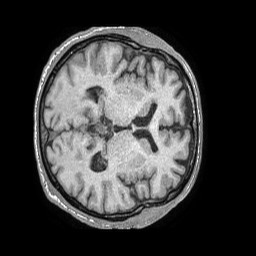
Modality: T1w
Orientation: axial
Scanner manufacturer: philips
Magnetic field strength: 1.5 T
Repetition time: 0.007864 s
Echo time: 0.003671 s